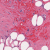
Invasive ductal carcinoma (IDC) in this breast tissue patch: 0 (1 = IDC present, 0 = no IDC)